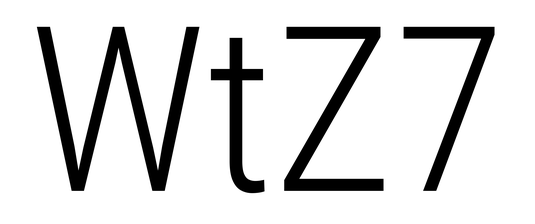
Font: Roboto_Condensed_Light